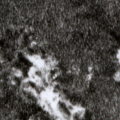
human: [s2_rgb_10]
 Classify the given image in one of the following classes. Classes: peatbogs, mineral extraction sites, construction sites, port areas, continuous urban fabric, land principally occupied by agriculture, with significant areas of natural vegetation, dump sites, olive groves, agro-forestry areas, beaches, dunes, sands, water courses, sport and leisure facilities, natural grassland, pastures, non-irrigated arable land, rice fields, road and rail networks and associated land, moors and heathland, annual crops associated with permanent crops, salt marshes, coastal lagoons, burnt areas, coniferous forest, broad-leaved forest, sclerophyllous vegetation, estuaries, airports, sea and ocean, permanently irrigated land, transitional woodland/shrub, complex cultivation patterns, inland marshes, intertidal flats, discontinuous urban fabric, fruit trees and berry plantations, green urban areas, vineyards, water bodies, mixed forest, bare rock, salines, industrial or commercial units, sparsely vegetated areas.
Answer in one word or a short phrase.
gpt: coniferous forest